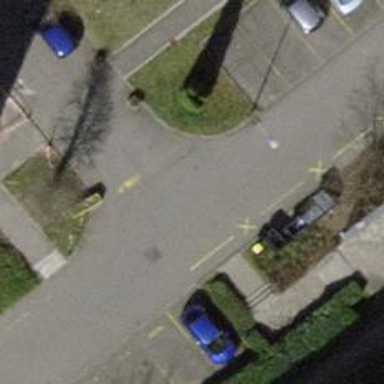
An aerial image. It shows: Post box.